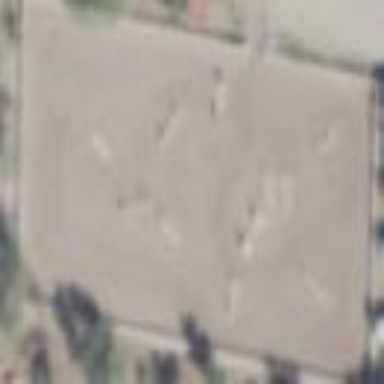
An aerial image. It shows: Equestrian pitch for leisure land sports.